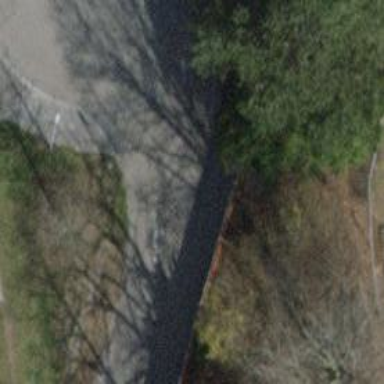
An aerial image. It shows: Sidewalk.